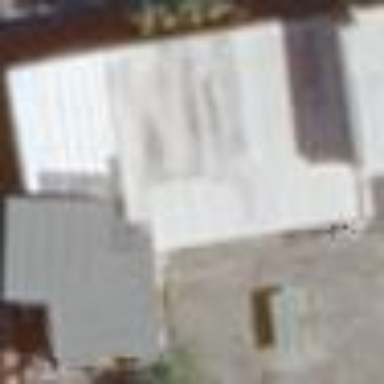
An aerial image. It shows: Part of building.